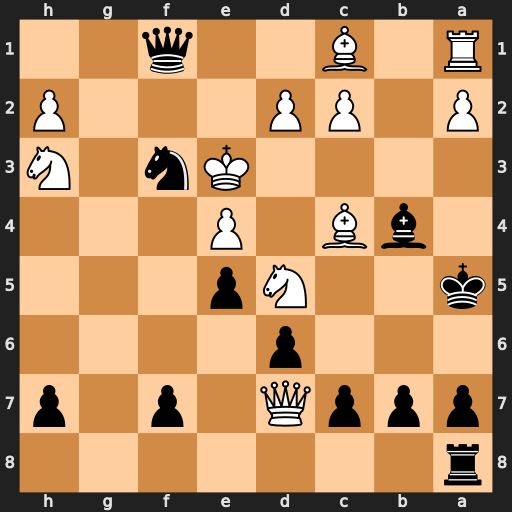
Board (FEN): r7/pppQ1p1p/3p4/k2Np3/1bB1P3/4Kn1N/P1PP3P/R1B2q2
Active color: b
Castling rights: -
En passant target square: -
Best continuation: Bc5+ d4 Bxd4#